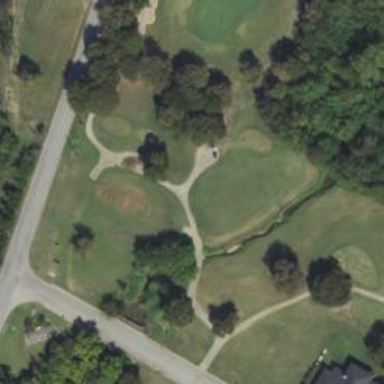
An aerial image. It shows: Pathway for golfing.